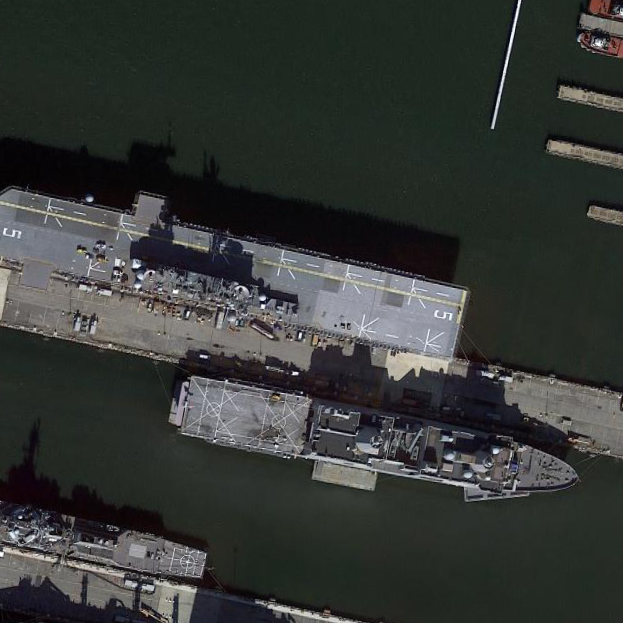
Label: assault